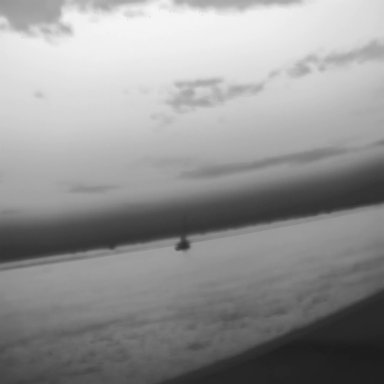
There is a sailboat in the infrared image.